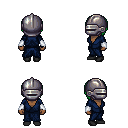
a pixel art fantasy rpg character, female body template, human, dark skin, blue robe, red pants, green pageboy hairstyle, metal helm, white cloth bracers, black shoes, four views (front, back, left, right), 2x2 character sprite sheet, small pixel art, hard edges, no anti-aliasing